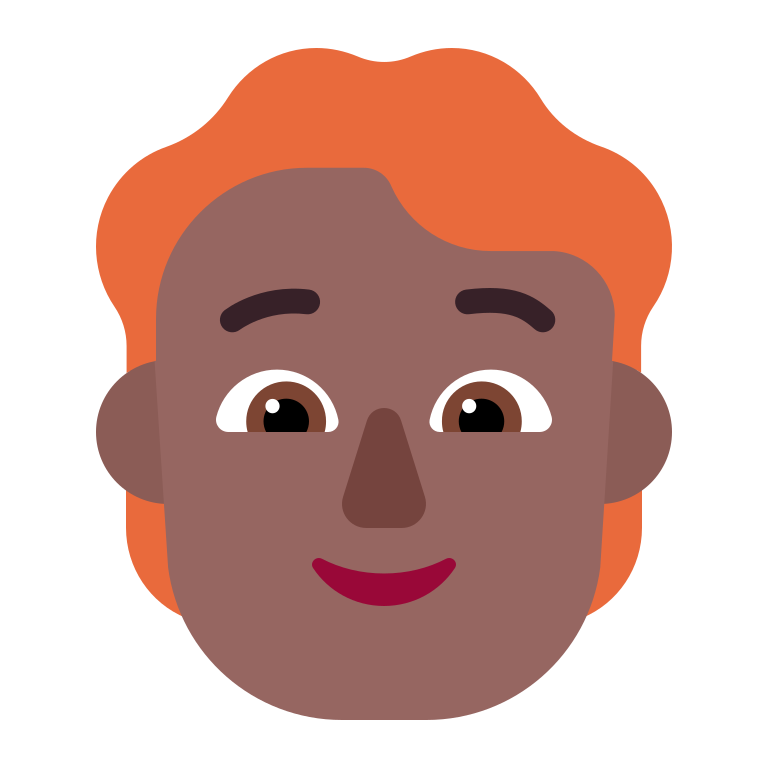
person red hair flat  dark